若实数$x$、$y$、$m$满足$|x-m|<|y-m|$，则称$x$比$y$接近$m$。
\noindent (1) 判断$\cos\alpha$与$2$哪个接近$0$，并说明理由；
\noindent (2) 对于$\alpha\in[0,2\pi)$的不同值，判断$\sin\alpha$与$\cos\alpha$哪个接近$0$；
\noindent (3) 已知函数$f(x)$等于$\sin\frac{\pi}{3}x$和$-\sin\frac{\pi}{3}x$中接近$1$的那个值，写出$f(x)$的解析式，并指出它的基本性质（不必证明）。
【解答】
\noindent【答案】(1)$\cos\alpha$比$2$接近$0$；理由见解析\\
\noindent (2)答案不唯一，具体见解析\\
\noindent (3)$f(x)=\begin{cases}\sin\dfrac{\pi}{3}x, & 6k < x < 6k+3 \\[4pt] -\sin\dfrac{\pi}{3}x, & 6k+3 < x < 6k+6\end{cases}$，$k\in\mathbb{Z}$；基本性质见解析\\[4pt]
\noindent\ 【分析】(1)由余弦函数的有界性即可求解；\\
(2)

作出$y=|\sin x|$与$y=|\cos x|$的图像如图，

结合图象，数形结合即可求解；\\
\noindent (3)分别由$\left|\sin\dfrac{\pi}{3}x - 1\right| < \left|-\sin\dfrac{\pi}{3}x - 1\right|$，$\left|-\sin\dfrac{\pi}{3}x - 1\right| < \left|\sin\dfrac{\pi}{3}x - 1\right|$，求得$x$的取值范围，得到$f(x)$的解析式即可求解.\\[4pt]
\noindent\  【详解】(1) 因为$|\cos\alpha - 0|=|\cos\alpha|\leq 1$，$|2 - 0|=2$，所以$|\cos\alpha - 0| < |2 - 0|$，即$\cos\alpha$比$2$接近$0$.\\[4pt]
\noindent (2) 由图可知：当$x\in\left[0,\dfrac{\pi}{4}\right)\cup\left(\dfrac{3\pi}{4},\dfrac{5\pi}{4}\right)\cup\left(\dfrac{7\pi}{4},2\pi\right)$时，$\sin\alpha$接近$0$；\\
\noindent 当$x\in\left(\dfrac{\pi}{4},\dfrac{3\pi}{4}\right)\cup\left(\dfrac{5\pi}{4},\dfrac{7\pi}{4}\right)$时，$\cos\alpha$接近$0$；\\
\noindent 当$\alpha=\dfrac{\pi}{4},\dfrac{3\pi}{4},\dfrac{5\pi}{4},\dfrac{7\pi}{4}$时，$\sin\alpha$和$\cos\alpha$与$0$的距离相同.\\[4pt]
\noindent (3) 由$\left|\sin\dfrac{\pi}{3}x - 1\right| < \left|-\sin\dfrac{\pi}{3}x - 1\right|$，得$1-\sin\dfrac{\pi}{3}x < 1+\sin\dfrac{\pi}{3}x$，即$\sin\dfrac{\pi}{3}x > 0$，\\
\noindent 所以$2k\pi < \dfrac{\pi}{3}x < 2k\pi+\pi$，即$6k < x < 6k+3$，$k\in\mathbb{Z}$.\\
\noindent 由$\left|-\sin\dfrac{\pi}{3}x - 1\right| < \left|\sin\dfrac{\pi}{3}x - 1\right|$，得$1+\sin\dfrac{\pi}{3}x < 1-\sin\dfrac{\pi}{3}x$，\\
\noindent 即$\sin\dfrac{\pi}{3}x < 0$，所以$2k\pi+\pi < \dfrac{\pi}{3}x < 2k\pi+2\pi$，\\
\noindent 所以$6k+3 < x < 6k+6$，$k\in\mathbb{Z}$.\\
\noindent 所以$f(x)=\begin{cases}\sin\dfrac{\pi}{3}x, & 6k < x < 6k+3 \\[4pt] -\sin\dfrac{\pi}{3}x, & 6k+3 < x < 6k+6\end{cases}$，$k\in\mathbb{Z}$.\\[4pt]
作出函数$f(x)$的部分图象，如图所示：

\noindent 结合图象，函数的性质：\textcircled{1}定义域为$\{x\mid x\neq 3k,k\in\mathbb{Z}\}$；\textcircled{2}函数是偶函数；\textcircled{3}周期为$3$；\textcircled{4}增区间为$\left(3k,3k+\dfrac{3}{2}\right]$，减区间为$\left[3k+\dfrac{3}{2},3k+3\right)$，$k\in\mathbb{Z}$；\textcircled{5}最大值为$1$，无最小值.
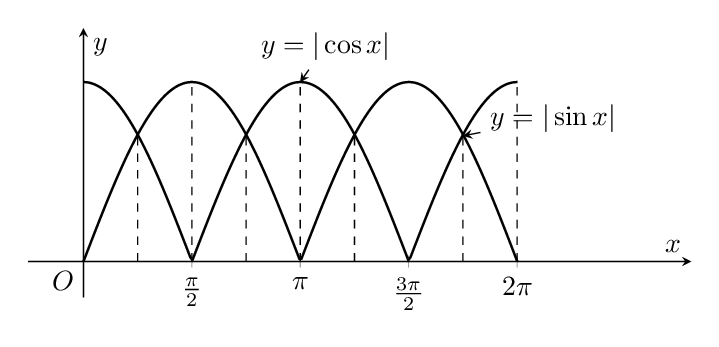